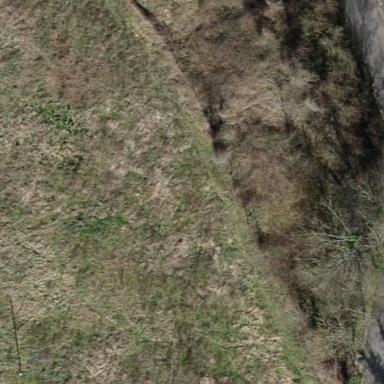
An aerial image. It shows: Area covered with grass.